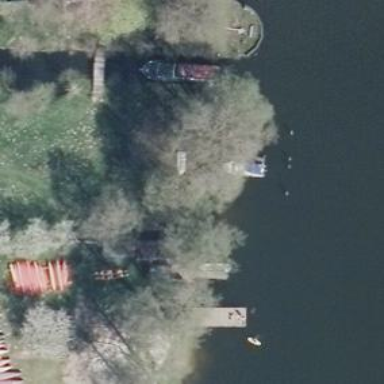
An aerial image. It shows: Put-in and egress point for whitewater activities like canoeing.